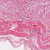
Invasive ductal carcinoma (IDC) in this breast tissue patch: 0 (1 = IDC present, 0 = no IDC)